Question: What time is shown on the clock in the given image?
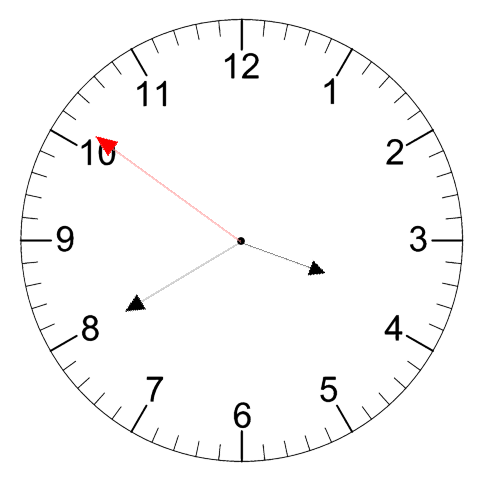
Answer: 03:39:51